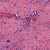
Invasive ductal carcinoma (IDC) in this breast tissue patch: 0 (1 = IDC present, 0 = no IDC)